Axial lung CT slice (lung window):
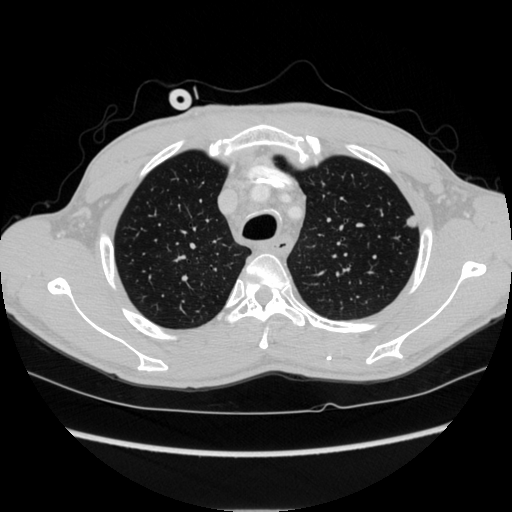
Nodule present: yes
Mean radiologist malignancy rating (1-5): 3.5